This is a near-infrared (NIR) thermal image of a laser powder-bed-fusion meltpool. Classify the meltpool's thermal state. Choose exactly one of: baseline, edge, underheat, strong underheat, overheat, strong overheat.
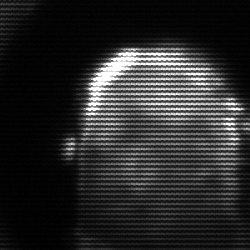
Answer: baseline